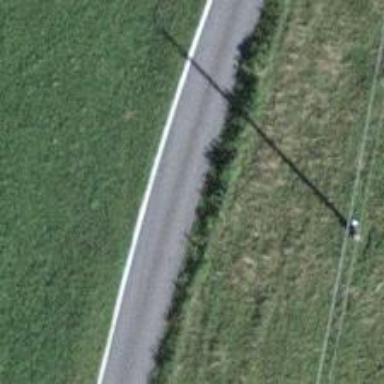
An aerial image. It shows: Unclassified road with asphalt surface.